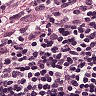
Metastatic tissue present: no